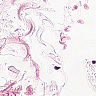
Metastatic tissue present: no